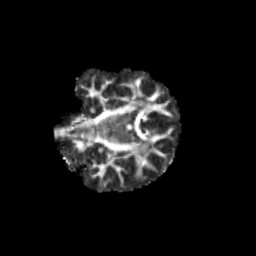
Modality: FA
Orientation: coronal
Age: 11
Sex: female
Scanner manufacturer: siemens
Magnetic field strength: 3 T
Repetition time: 3.8 s
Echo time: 0.07 s